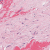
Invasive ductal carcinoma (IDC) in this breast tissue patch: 0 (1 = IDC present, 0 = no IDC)